Question: Basically I would like to have the user click in the text field and it bring up a populated pickerview rather than a keyboard. This would also need a toolbar with a done button as well Im presuming. I currently have the field set as an output and action and not much more. I also have an actionsheet in code being used for when the user submits something as well if that makes any difference to possibly using an actionsheet for this as well.
I tried researching this topic but 99% of the topics were with datepickers rather than pickerviews (or very old code).
Here is an image of what it looks like for reference.

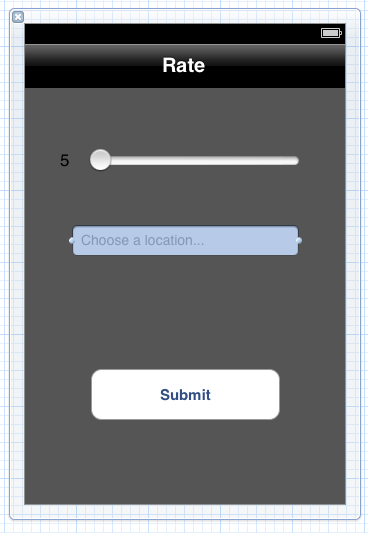
Answer: 'UITextField' now has an 'inputView' property. Here you can assign it a display that you want including a UIPickerView. You must setup the pickerview though and must implement 'UITextFieldDelegate' and 'UIPickerViewDataSource' in your .h:
'''
@interface ViewController : UIViewController <UIPickerViewDataSource, UIPickerViewDelegate>
'''
Then create the picker view and assign it to the textfield.
'''
UIPickerView *pickerView = [[UIPickerView alloc] init];
pickerView.dataSource = self;
pickerView.delegate = self;
// ... ...
self.pickerTextField.inputView = pickerView;
'''
Because you implemented the UIPickerView interfaces you must now implement these methods:
'''
- (NSInteger)pickerView:(UIPickerView *)pickerView numberOfRowsInComponent:(NSInteger)component;
- (NSInteger)numberOfComponentsInPickerView:(UIPickerView *)pickerView;
- (NSString *)pickerView:(UIPickerView *)pickerView titleForRow:(NSInteger)row forComponent:(NSInteger)component;
'''
You should then be good to go. Check out the documentation for some other methods if you need more information.